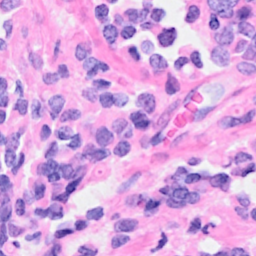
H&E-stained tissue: Breast